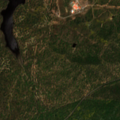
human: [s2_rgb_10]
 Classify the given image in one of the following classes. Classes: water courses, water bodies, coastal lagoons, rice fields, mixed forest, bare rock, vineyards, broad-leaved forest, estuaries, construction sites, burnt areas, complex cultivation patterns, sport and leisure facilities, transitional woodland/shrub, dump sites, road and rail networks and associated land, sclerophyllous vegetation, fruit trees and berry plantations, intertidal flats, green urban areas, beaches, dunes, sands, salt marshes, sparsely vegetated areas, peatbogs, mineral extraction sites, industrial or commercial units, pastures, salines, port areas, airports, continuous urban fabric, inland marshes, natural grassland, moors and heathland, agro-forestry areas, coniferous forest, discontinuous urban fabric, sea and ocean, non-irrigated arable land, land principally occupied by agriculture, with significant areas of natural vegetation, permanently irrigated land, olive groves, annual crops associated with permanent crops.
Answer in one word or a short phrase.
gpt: continuous urban fabric